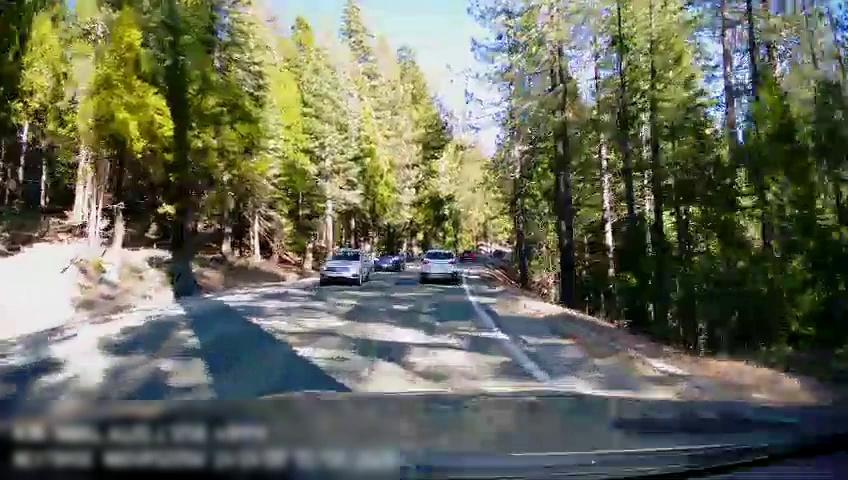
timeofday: Day
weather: Sunny
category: Drivable Space
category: Vehicles | SUV
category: Vehicles | Car
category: Vehicles | SUV
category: Lanes | Current Lane